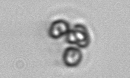
Label: Phaeocystis